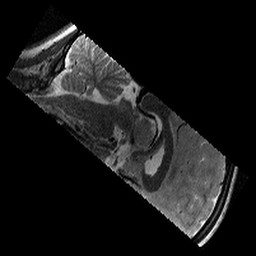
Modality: T2w
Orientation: sagittal
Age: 9
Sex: female
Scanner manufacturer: siemens
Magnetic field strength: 3 T
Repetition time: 9.23 s
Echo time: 0.067 s